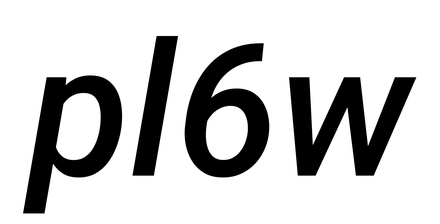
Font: Roboto-Italic_Medium_Italic